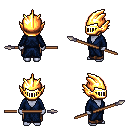
a pixel art fantasy rpg character, female body template, dark elf, purple skin, blue robe, robe skirt, red parted hairstyle, gold helm, spear, four views (front, back, left, right), 2x2 character sprite sheet, small pixel art, hard edges, no anti-aliasing